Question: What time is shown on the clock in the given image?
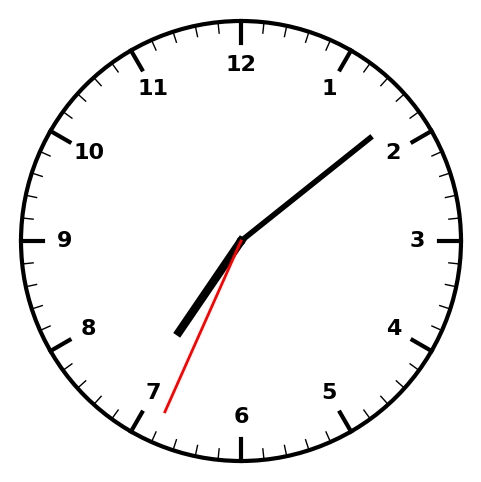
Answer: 07:08:34